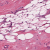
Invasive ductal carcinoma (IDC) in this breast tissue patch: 1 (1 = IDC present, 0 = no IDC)